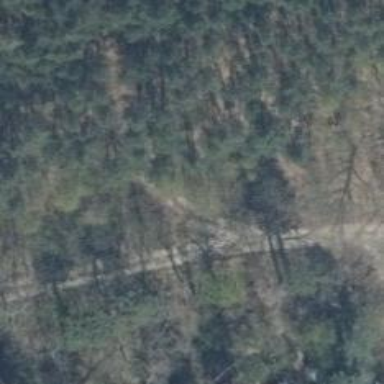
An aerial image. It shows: Sandy track road with grade 4 track type.